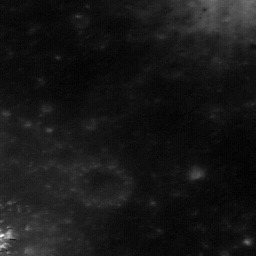
Host type: background_regolith
Lunar coordinates: latitude nan, longitude nan